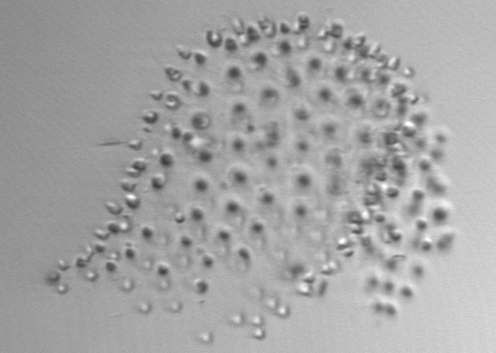
Label: Parvicorbicula_socialis